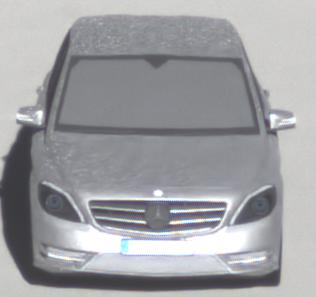
Make: Mercedes-Benz
Model: B 180 BlueEFFICIENCY
Detailed model: B-Class (246)
Model produced from: 2011/11
Model produced until: 2012/10
Doors: 5
Color: white
Road condition: dry road
Daytime: sunrise or sunset
Contrast: medium contrast